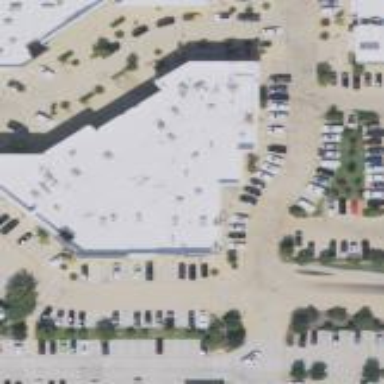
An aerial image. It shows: Retail building.